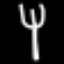
Label: fork